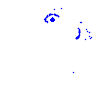
Particle: electron